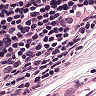
Metastatic tissue present: no